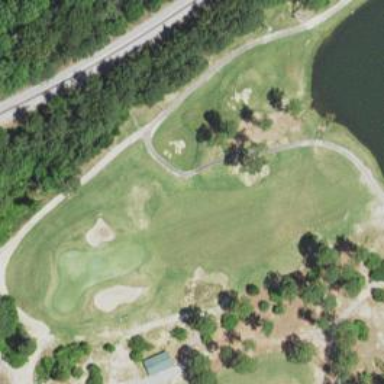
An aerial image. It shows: Scenic golf fairway.